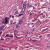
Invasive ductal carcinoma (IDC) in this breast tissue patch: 1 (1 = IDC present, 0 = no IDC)